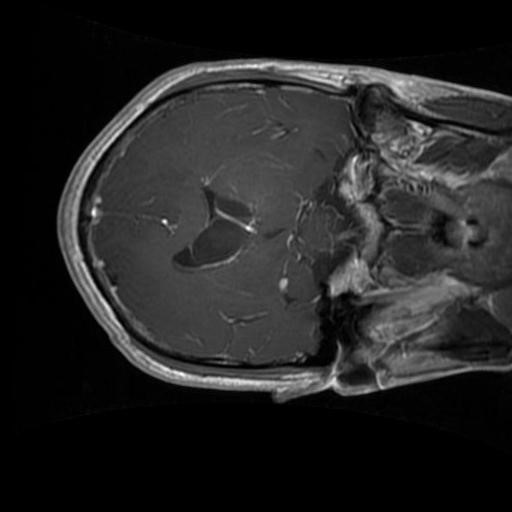
Label: brain_glioma